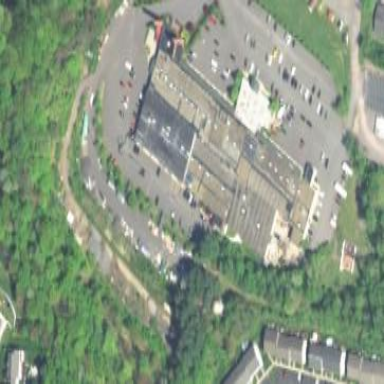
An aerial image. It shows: Commercial building.